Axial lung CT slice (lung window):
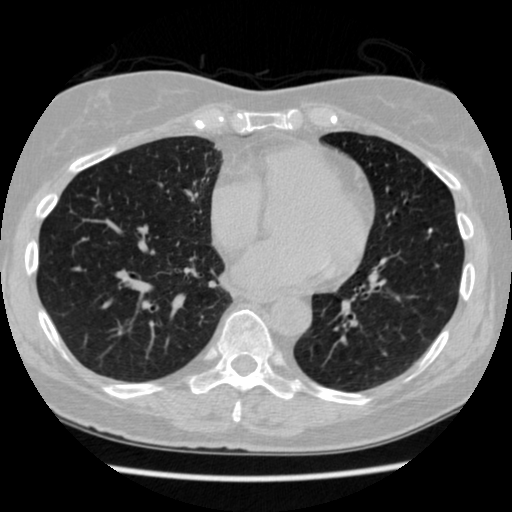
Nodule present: yes
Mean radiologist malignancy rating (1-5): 1